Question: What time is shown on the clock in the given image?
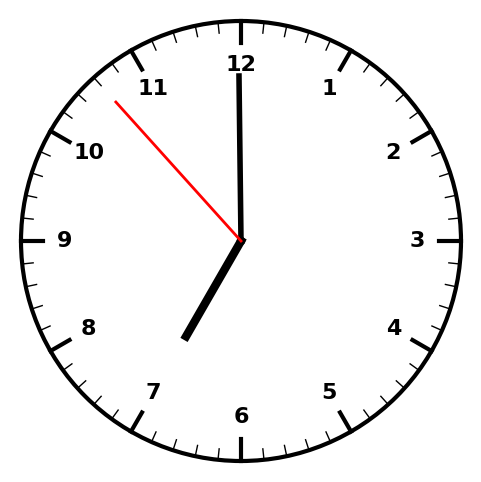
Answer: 06:59:53